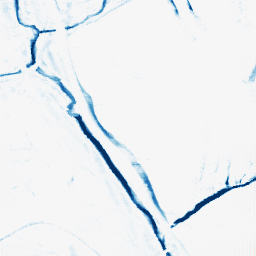
Category: morphological
Decomposition family: morphological_rect
Decomposition parameters: operation: closing
width: 10
height: 5
Upsampling method: fft_zeropad
Upsampling parameters: scale: 4
Upsampling scale: 4